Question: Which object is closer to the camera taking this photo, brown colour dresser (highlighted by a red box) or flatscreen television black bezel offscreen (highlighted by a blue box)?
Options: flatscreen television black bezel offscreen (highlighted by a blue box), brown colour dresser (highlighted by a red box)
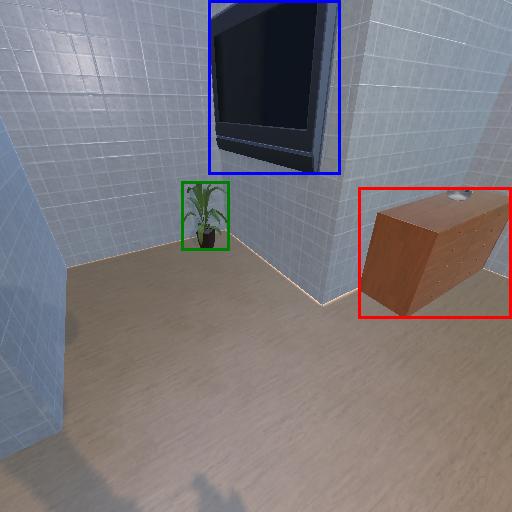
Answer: flatscreen television black bezel offscreen (highlighted by a blue box)